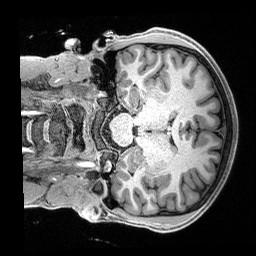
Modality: T1w
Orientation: coronal
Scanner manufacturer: siemens
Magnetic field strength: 3 T
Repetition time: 2.4 s
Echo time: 0.00122 s